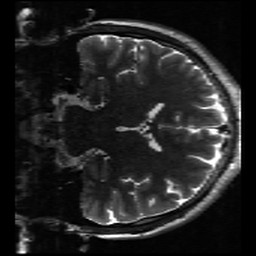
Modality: inplaneT2
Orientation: coronal